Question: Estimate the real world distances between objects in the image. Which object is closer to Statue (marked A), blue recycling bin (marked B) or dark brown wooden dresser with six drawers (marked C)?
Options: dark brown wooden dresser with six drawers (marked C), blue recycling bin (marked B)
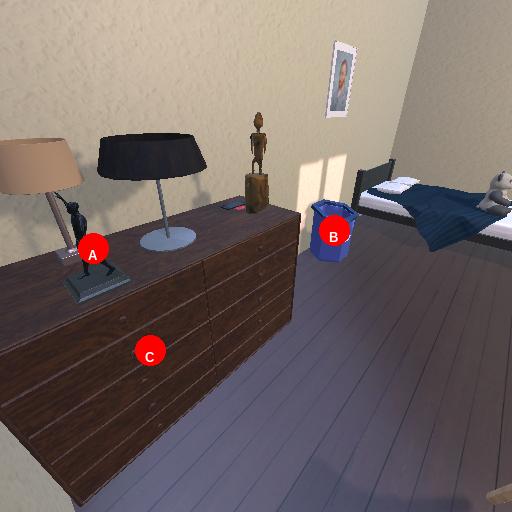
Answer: dark brown wooden dresser with six drawers (marked C)